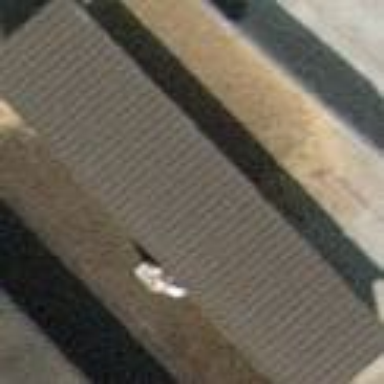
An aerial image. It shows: View of roof of building.